Question: This one might be a bit basic and easy to answer, but I've been pulling out my hair for a while now!
I've built the following code - which is semi-pseudo as I can't find the right way to make things work!
'''
var s = "Test";
function onEdit(event)
{
var ss = event.source.getActiveSheet();
var r = event.source.getActiveRange();
if (ss.getName() == s)
{
results = {"Currently On": 0, "Next Up": 0, "On Hold": 0, "Waiting on someone else": 0, "zDone": 0};
last = ss.getMaxRows();
start = ss.getRange("F3:"+last).getValues();
var output = "J11";
for (x=0;x<start.length;x++)
{
results[start[x]]++;
}
for (y=0;y<results.length;y++)
{
row = ss.getRow(output);
row.value = results[y];
output++;
}
}
}
'''
I've got an example of the data in this image
The basic idea is to run through all the possible categories of each task and keep a numeric list on the side of how many of each there are. I'd also like to make it dynamic (so I don't have to hard code in the list of categories) but I'm more interested in just making it work for the moment.
The Google Apps debugger is very frustrating!
Thanks for your help all!
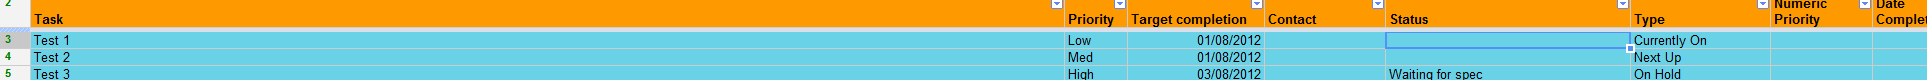
Answer: Firstly, this particular use case would be easily achievable with a spreadsheet formula, eg:
'''
=QUERY(A2:F;"select F, count(A) where F != '' group by F label count(A) 'Count'";1)
'''
but there may be a reason why you want to do this with GAS.
So secondly, this is where I think there may be some syntax issues:
'''
last = ss.getMaxRows();
'''
I would just use 'var last = ss.getLastRow()' here.
'''
start = ss.getRange("F3:"+last).getValues();
'''
The range reference would evaluate to something like "F3:100", which is a valid reference in GSheets (don't know about whether GAS can handle it), but nevertheless you really want something like "F3:F100", so I would use 'var start = ss.getRange("F3:F"+last).getValues();'.
'''
results[start[x]]++;
'''
When you create an array from a 'getValues()' call it is a 2D array, so you would need to use 'results[start[x][0]]++;'.
With the next loop and the 'output' variable, I must admit I'm a bit lost with what you're doing there. How did you want your result table laid out?